Question: I use Middleman for blogging with 'Gemfile'
'''
gem "middleman", "~> 3.3.6"
gem "middleman-blog", "~> 3.5.3"
'''
I want to config Middleman permalink end with slash.
My configuration 'config.rb'
'''
activate :blog do |blog|
blog.permalink = "{year}/{month}/{day}/{title}/"
blog.default_extension = ".markdown"
end
'''
When I run command 'middleman' or 'middleman server', It work perfect! I can link to 'localhost:4567/2014/11/03/my-article/'
The problem is when I create 'middleman build' and try to run command on build folder
'python3 -m http.server 9999'
when link to article, 'error file not found, 404 - Nothing matches the given URI.' but file already exist when I open folder

How to matches URI end with slash instead of file extension (.html)?
If I config permalink end with '.html', It's OK.
'''
activate :blog do |blog|
blog.permalink = "{year}/{month}/{day}/{title}.html"
blog.default_extension = ".markdown"
end
'''
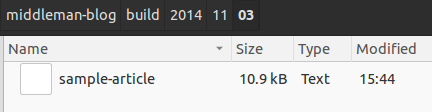
Answer: From memory you need to enable active <URL> if you want to have Pretty URLs.
Try
'''
activate :blog do |blog|
blog.permalink = "{year}/{month}/{day}/{title}/"
blog.default_extension = ".markdown"
end
activate :directory_indexes
'''
If that doesn't work try putting the '{title}.html' back in permalink